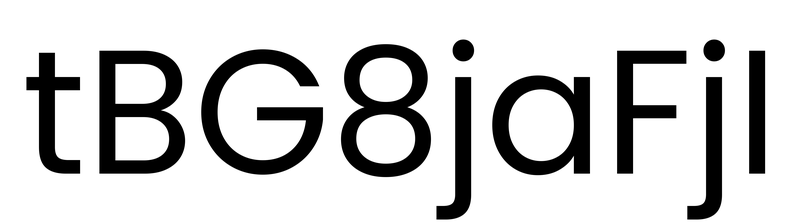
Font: Poppins-Regular